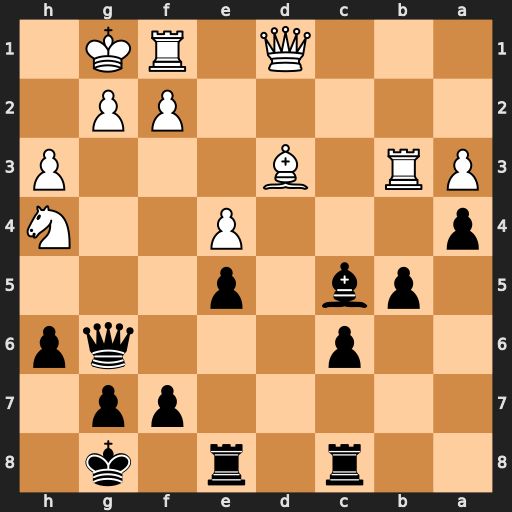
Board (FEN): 2r1r1k1/5pp1/2p3qp/1pb1p3/p3P2N/PR1B3P/5PP1/3Q1RK1
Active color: b
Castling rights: -
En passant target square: -
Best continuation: Qf6 Rc3 Bd4 Rc2 Qxh4